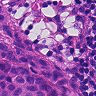
Metastatic tissue present: yes